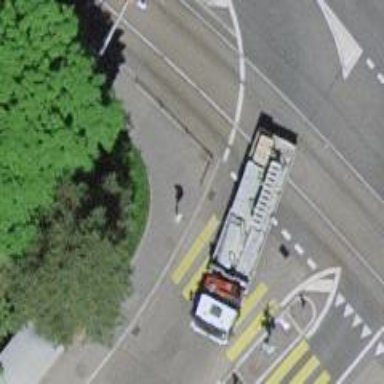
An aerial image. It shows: Kerb barrier.